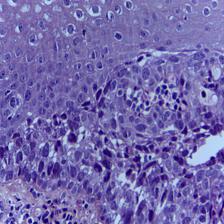
Diagnosis: OSCC